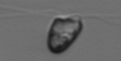
Label: flagellate_morphotype1